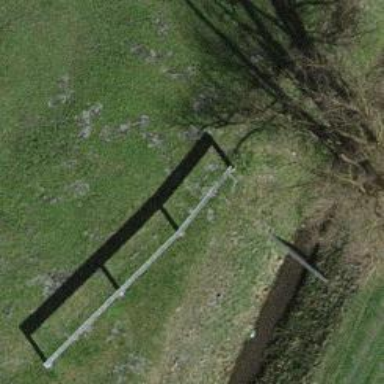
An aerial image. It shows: Wall barrier.